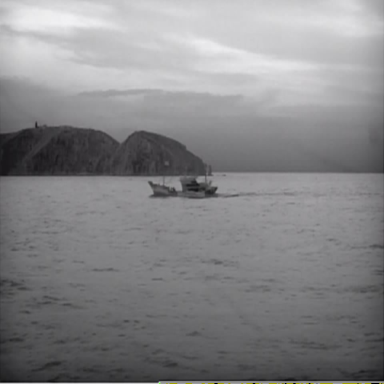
There is a bulk_carrier in the infrared image.